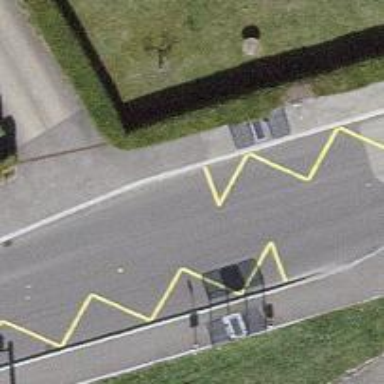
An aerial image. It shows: Bus stop along the road.